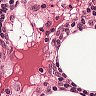
Metastatic tissue present: no